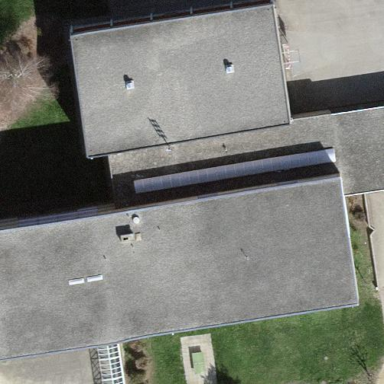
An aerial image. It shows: School building.